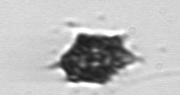
Label: Dictyocha